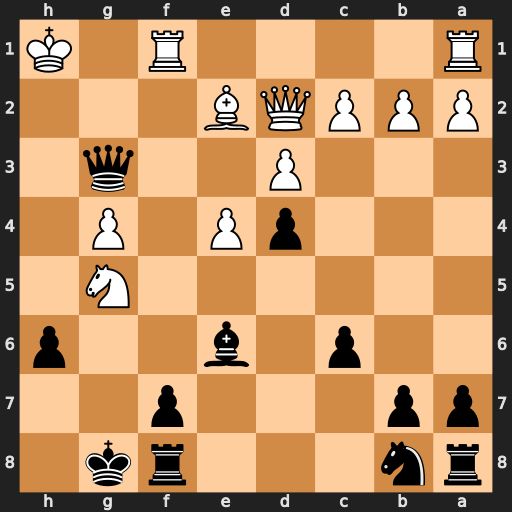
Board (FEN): rn3rk1/pp3p2/2p1b2p/6N1/3pP1P1/3P2q1/PPPQB3/R4R1K
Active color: b
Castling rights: -
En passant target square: -
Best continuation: Qh4+ Kg2 Qxg5 Qxg5+ hxg5